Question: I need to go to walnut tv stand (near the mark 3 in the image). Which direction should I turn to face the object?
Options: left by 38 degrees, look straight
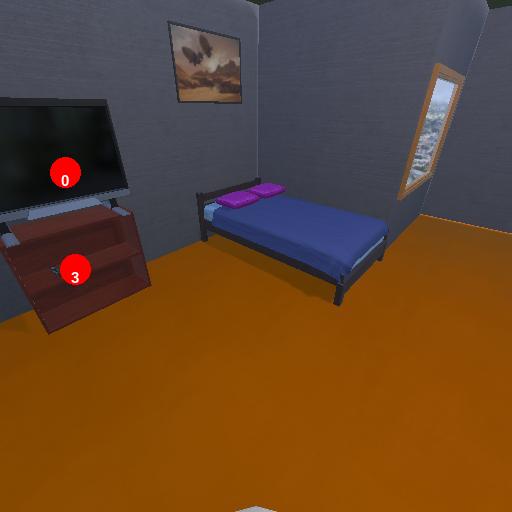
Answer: left by 38 degrees